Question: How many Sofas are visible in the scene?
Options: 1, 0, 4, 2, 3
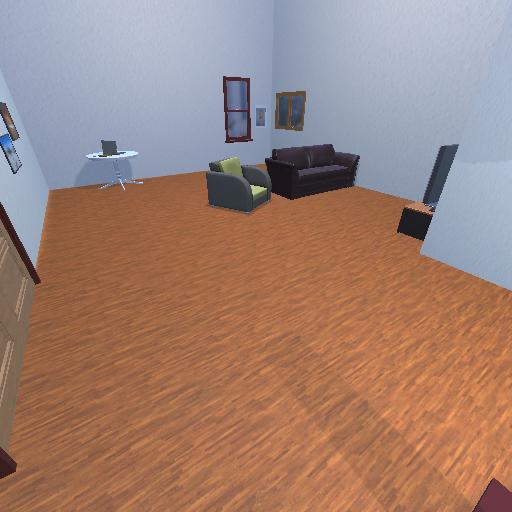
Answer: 1